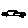
Label: car